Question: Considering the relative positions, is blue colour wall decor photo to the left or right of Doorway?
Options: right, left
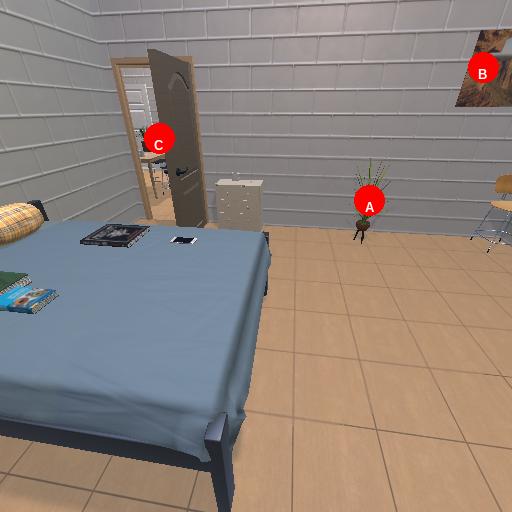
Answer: right